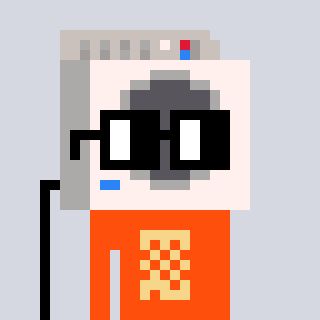
a pixel art character with square black glasses, a washing machine-shaped head and a orange-colored body on a cool background